Question: I installed pydev and eclipse to compile a django project. Everything looks good but one thing makes me crazy. When i change something in the code, i click to save it and hope to see the effect of changes. However, I cannot see the effect of what i change unless I terminate the program and re-run as as shown below. It is such a pain...

I used to use Pycharm, but it expired. In Pycharm, when the program runs once, i do not need to run it again and again. I can easily see the effect of my changes on the code by clicking save button. Is it possible to see the same thing in pydev and eclipse? Do you guys also see this issue?
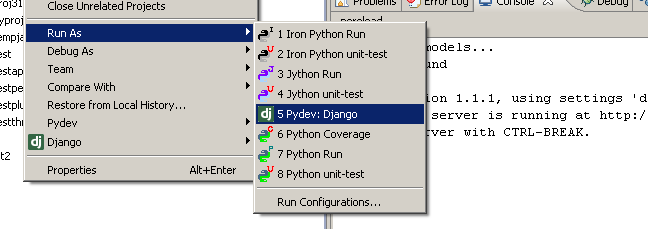
Answer: To debug Django with the autoreload feature, the Remote Debugger must be used and a patch must be applied to your code (just before the 'if _name_ == "_main_"': in your manage.py module):
'''
import pydevd
pydevd.patch_django_autoreload(
patch_remote_debugger=True, #Connect to the remote debugger.
patch_show_console=True
)
'''
So, doing that, starting the remote debugger and making a regular run should enable all the regular breakpoints that are put inside Eclipse to work in the Django process with the Remote Debugger (and the --noreload that PyDev added automatically to the launch configuration must be removed).
I have plans on improving that so that the debugger will automatically add tracing to spawned processes (probably for the next release), but on PyDev 3.3.3 this still requires doing this manual patch and using the remote debugger.
---
The above is related to a debug run. Now, on to the regular run...
When you do a run as > pydev: django, it should create a run configuration (which you can access at run > run configuration). Then, open that run configuration > arguments and remove the '--noreload' (leaving only the 'runserver' argument).
Then, you can simply rerun it with Ctrl+F11 (if you've set it to launch the previously launched application as indicated in <URL>
-- (Or alternatively you can run it with: Alt + R, T, 1).
The only problem is that if you kill the process inside Eclipse it's possible that it leaves zombie processes around, so, you can use the pydevd.patch_django_autoreload(patch_show_console=True) as indicated above to open a console each time it spawns a new process (you can do a pydevd|<- ctrl space here to add an import to pydevd).
Note that this should work. If it's not working, make sure you don't have zombie processes around from a previous session (in windows you can do: taskkill /F /IM python.exe to make sure all Python processes are killed).
Another note (for when you don't actually have automatic reload): Ctrl+Shift+F9 will kill the currently running process and re-run it.